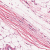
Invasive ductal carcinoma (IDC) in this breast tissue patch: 0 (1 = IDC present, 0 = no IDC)